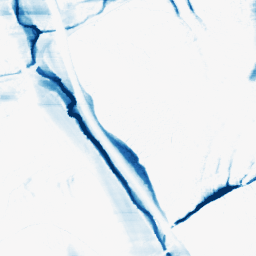
Category: morphological
Decomposition family: morphological_ellipse
Decomposition parameters: operation: closing
width: 5
height: 50
Upsampling method: quartic
Upsampling parameters: scale: 2
Upsampling scale: 2